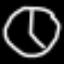
Label: clock